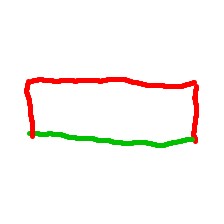
Shape: rectangle